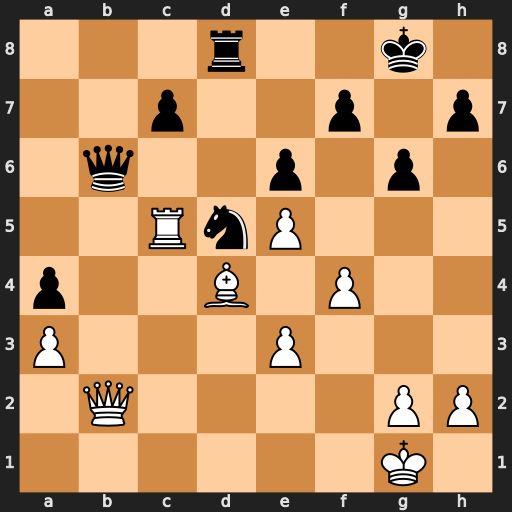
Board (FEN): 3r2k1/2p2p1p/1q2p1p1/2RnP3/p2B1P2/P3P3/1Q4PP/6K1
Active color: w
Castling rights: -
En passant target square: -
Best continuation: Rxd5 Rxd5 Bxb6